Interaction volume radius: 5 \u00c5
Interaction volume height: 20 \u00c5
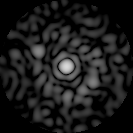
Disorder parameter: 0.835